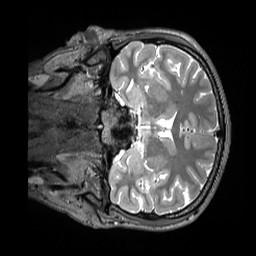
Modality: T2w
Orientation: coronal
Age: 22
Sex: male
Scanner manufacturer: siemens
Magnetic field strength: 3 T
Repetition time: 3.2 s
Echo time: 0.408 s